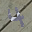
Label: 4